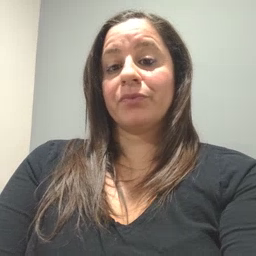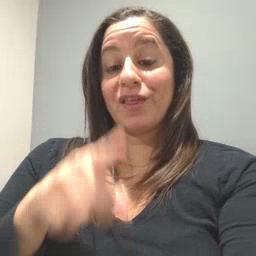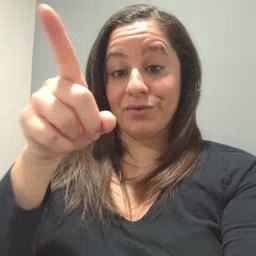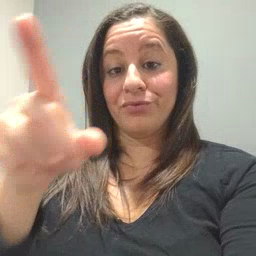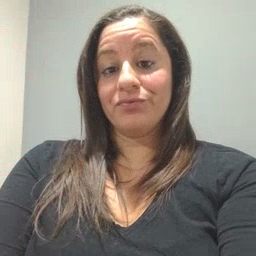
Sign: there